Question: I have a two dimensional string array look like this:

The first column contains characters of many strings, other columns are extra data for character. I want to search a string (maybe change to array character) in this array to get all match indexes (start - end). For example, when I search with key "", the result should be (the highlight parts in image above). Shortly, I need a method look like this:
'''
public static List<Interval> search(String searchText, String[][] data, int columnsCount, int rowCount){
// Convert search text to String array
String[] searchArr = getStringArray(searchText);
// then search in data
}
// where Interval is:
public class Interval{
public int start;
public int end;
}
'''
Is there any fast way to search like this,cause my data is very large?
Thanks in advance!
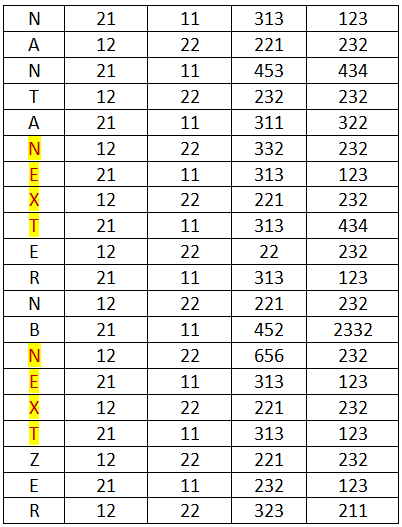
Answer: I would recommend to adapt the 'String[][]' to a 'CharSequence'. Then you are free to do everything you can do with a 'CharSequence' and this also means that you can use 'java.util.regex.Matcher' to search for the string and you don't need to implement an own search algorithm.
For example:
'''
public class Main {
public static void main(String[] args) {
String[][] array2d = createArray();
int charSeqColumn = 0;
CharSequence charSequnce = new Array2DColumnCharSequnce(array2d, charSeqColumn);
System.out.println(charSequnce.toString());
Pattern patttern = Pattern.compile("ext");
Matcher matcher = patttern.matcher(charSequnce);
while (matcher.find()) {
String matchGroup = matcher.group();
int start = matcher.start();
int end = matcher.end() - 1;
String msg = MessageFormat.format("{0} matched at: [{1}] - [{2}]", matchGroup, start, end);
System.out.println(msg);
}
}
private static String[][] createArray() {
String[][] array2d = new String[2][10];
array2d[0][0] = "N";
array2d[0][1] = "e";
array2d[0][2] = "x";
array2d[0][3] = "t";
array2d[0][4] = " ";
array2d[0][5] = "N";
array2d[0][6] = "e";
array2d[0][7] = "x";
array2d[0][8] = "t";
array2d[0][9] = " ";
array2d[1][0] = "H";
array2d[1][1] = "e";
array2d[1][2] = "l";
array2d[1][3] = "l";
array2d[1][4] = "o";
array2d[1][5] = "W";
array2d[1][6] = "o";
array2d[1][7] = "r";
array2d[1][8] = "l";
array2d[1][9] = "d";
return array2d;
}
}
'''
will output
'''
Next Next
ext matched at: [1] - [3]
ext matched at: [6] - [8]
'''
I would implement the 'CharSequence' adaption like this
'''
class Array2DColumnCharSequnce implements CharSequence {
private int column;
private String[][] array2d;
private int endIndex;
private int startIndex;
public Array2DColumnCharSequnce(String[][] array2d, int column) {
this(array2d, column, 0, array2d[column].length);
this.array2d = array2d;
this.column = column;
}
public Array2DColumnCharSequnce(String[][] array2d, int column,
int startIndex, int endIndex) {
this.array2d = array2d;
this.column = column;
this.startIndex = startIndex;
this.endIndex = endIndex;
}
public int length() {
return endIndex - startIndex;
}
public char charAt(int index) {
String charString = array2d[column][startIndex + index];
return charString.charAt(0);
}
public CharSequence subSequence(int start, int end) {
Array2DColumnCharSequnce array2dColumnCharSequnce = new Array2DColumnCharSequnce(
array2d, column, start, end);
return array2dColumnCharSequnce;
}
@Override
public String toString() {
StringBuilder sb = new StringBuilder(this);
return sb.toString();
}
}
'''
:
The 'Array2DColumnCharSequnce' is just a quick implementation and it does not address exception handling yet nor it addresses what happens when there are more than one char in a string column.
'CharSequence'
The difference with adapting the array to a 'CharSequence' to other approaches is that you use a standard java interface that can be re-used with many other classes and thus is very flexible.
Some often used standard java classes that take a 'CharSequence' as parameter
- <URL>
See the full list <URL>.
Use the code above and try this to see how flexibe the decorator is.
'''
public static void main(String[] args) {
String[][] array2d = createArray();
CharSequence charSequnce = new Array2DColumnCharSequnce(array2d, 0);
boolean contentEquals = "Next Next ".contentEquals(charSequnce);
System.out.println(contentEquals);
CharSequence column1CharSequnce = new Array2DColumnCharSequnce(array2d, 1);
String replaced = "I want to say Next Next ".replace(charSequnce, column1CharSequnce);
System.out.println(replaced);
}
'''
will output
'''
true
I want to say HelloWorld
'''
Finally everyone has to decide what he/she wants and what fits the situation. I prefer implementations that give me more options if I can get them "almost" for free.